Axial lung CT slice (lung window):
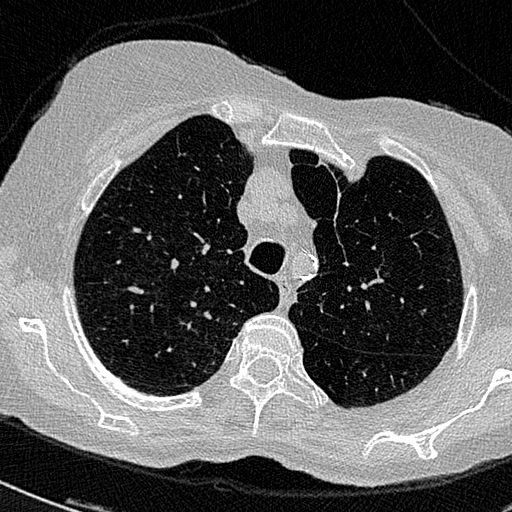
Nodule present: no